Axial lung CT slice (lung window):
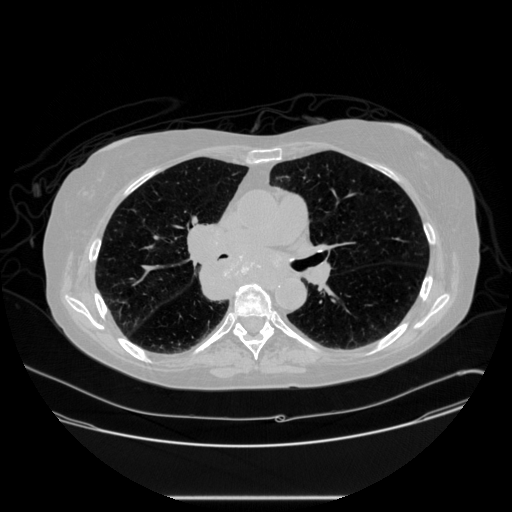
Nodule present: no